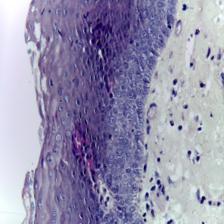
Diagnosis: Normal